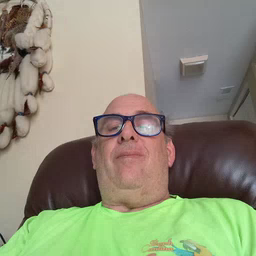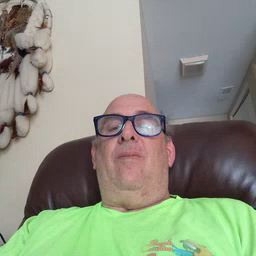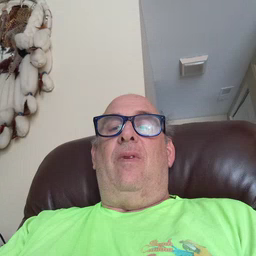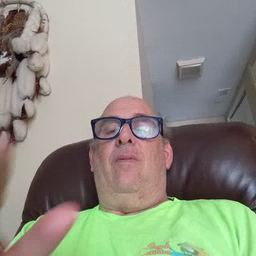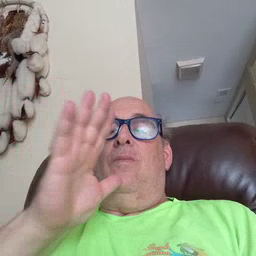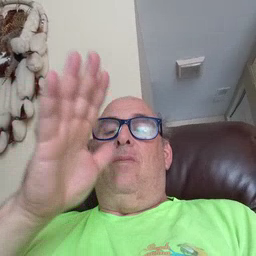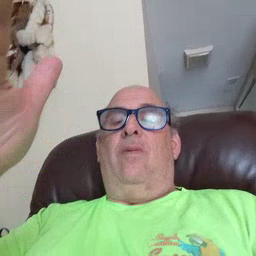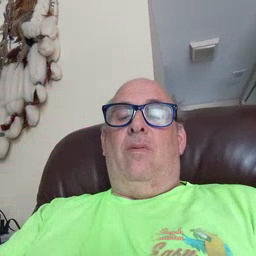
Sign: grandma